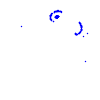
Particle: electron